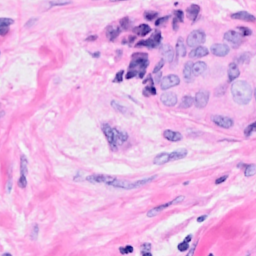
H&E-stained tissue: Breast